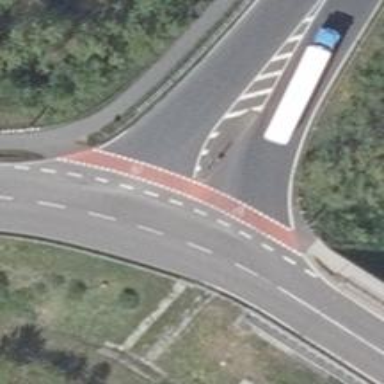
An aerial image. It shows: Road with "give way" sign.